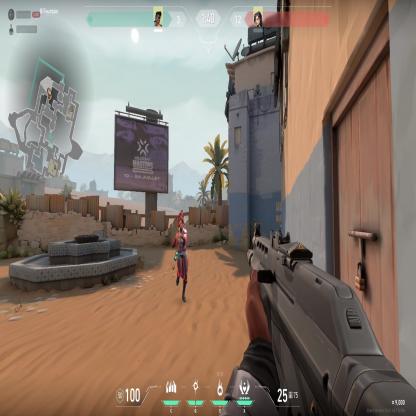
Label: enemy